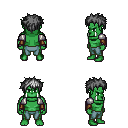
a pixel art fantasy rpg character, male body template, orc, green skin, steel arm armor, teal pants, gray bedhead hairstyle, leather bracers, four views (front, back, left, right), 2x2 character sprite sheet, small pixel art, hard edges, no anti-aliasing